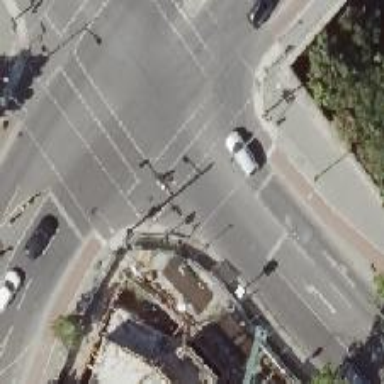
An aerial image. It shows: Crossing with traffic signals.